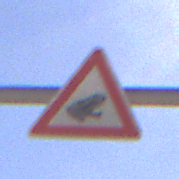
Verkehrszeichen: AmphibienwanderungLinks
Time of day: Midday
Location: Outdoor (Nature)
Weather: Clear
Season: NotSpecified
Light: Natural